Question: I have a table layout where I display the values as below:

Now I am able to achieve on row click, but I have three buttons in each row.
On click on Start, Completed and Delivered I need to update a column (Status) in mysql table.
If it was just a table row we could have done it like this:
'''
tr.setOnClickListener(new OnClickListener() {
@Override
public void onClick(View pos) {
// TODO Auto-generated method stub
System.out.println("Row clicked: " + pos.getId());
}
});
'''
Below is my code for table layout:
'''
/*******getting values from mysql db and assigning it to teach row***********/
try{
allarray = new JSONArray(result);
System.out.println("array is " +allarray.length());
JSONObject json_data=null;
for(int j=0;j<allarray.length();j++){
json_data = allarray.getJSONObject(j);
json_data.getString("PreparationLot");
json_data.getString("Prep_MenuItem");
json_data.getString("Prep_Quantity");
json_data.getString("Prep_Order_Number");
json_data.getString("Prep_Notes");
TableLayout tl = (TableLayout) findViewById(R.id.tableLayout1);
TableRow tr = new TableRow(DashBoard.this);
if(count%2!=0) {
tr.setBackgroundColor(Color.rgb(222, 219, 219));
}else{
tr.setBackgroundColor(Color.rgb(255, 255, 255));
}
tr.setId(20);
tr.setLayoutParams(new LayoutParams());
TextView lotno = new TextView(DashBoard.this);
lotno.setId(200+count);// define id that must be unique
lotno.setText(""+json_data.getString("PreparationLot")); // set the text for the header
lotno.setTextColor(Color.BLACK); // set the color
lotno.setPadding(10, 10, 0, 10); // set the padding (if required)
lotno.setTextSize(18);
tr.addView(lotno);
TextView itemname = new TextView(DashBoard.this);
itemname.setId(200+count);// define id that must be unique
itemname.setText(""+json_data.getString("Prep_MenuItem")); // set the text for the header
itemname.setTextColor(Color.BLACK); // set the color
itemname.setPadding(30, 10, 0, 10); // set the padding (if required)
itemname.setTextSize(18);
tr.addView(itemname);
TextView qty = new TextView(DashBoard.this);
qty.setId(200+count);// define id that must be unique
qty.setText(""+json_data.getString("Prep_Quantity")); // set the text for the header
qty.setTextColor(Color.BLACK); // set the color
qty.setPadding(70, 10, 0, 10); // set the padding (if required)
qty.setTextSize(18);
tr.addView(qty);
TextView order = new TextView(DashBoard.this);
order.setId(200+count);// define id that must be unique
order.setText(""+json_data.getString("Prep_Order_Number")); // set the text for the header
order.setTextColor(Color.BLACK); // set the color
order.setPadding(60, 10, 0, 10); // set the padding (if required)
order.setTextSize(18);
tr.addView(order);
TextView notes = new TextView(DashBoard.this);
notes.setId(200+count);// define id that must be unique
notes.setText(""+json_data.getString("Prep_Notes")); // set the text for the header
notes.setTextColor(Color.BLACK); // set the color
notes.setPadding(60, 10, 0, 10); // set the padding (if required)
notes.setTextSize(18);
tr.addView(notes);
Button start = new Button(DashBoard.this);
start.setText("Start");
start.setMaxWidth(10);
tr.addView(start);
Button complete = new Button(DashBoard.this);
complete.setText("Complete");
complete.setMaxWidth(10);
tr.addView(complete);
Button delivered = new Button(DashBoard.this);
delivered.setText("Delivered");
delivered.setMaxWidth(10);
tr.addView(delivered);
tl.addView(tr, new TableLayout.LayoutParams(
LayoutParams.FILL_PARENT,
LayoutParams.WRAP_CONTENT));
count++;
tr.setClickable(true);
tr.setOnClickListener(new OnClickListener() {
@Override
public void onClick(View pos) {
// TODO Auto-generated method stub
// Toast.makeText(DashBoard.this, v.getId(), 1000).show();
System.out.println("Row clicked: " + pos.getId());
}
});
}
}
catch(JSONException e1){
Toast.makeText(getBaseContext(), "No data Found" ,Toast.LENGTH_LONG).show();
}
'''
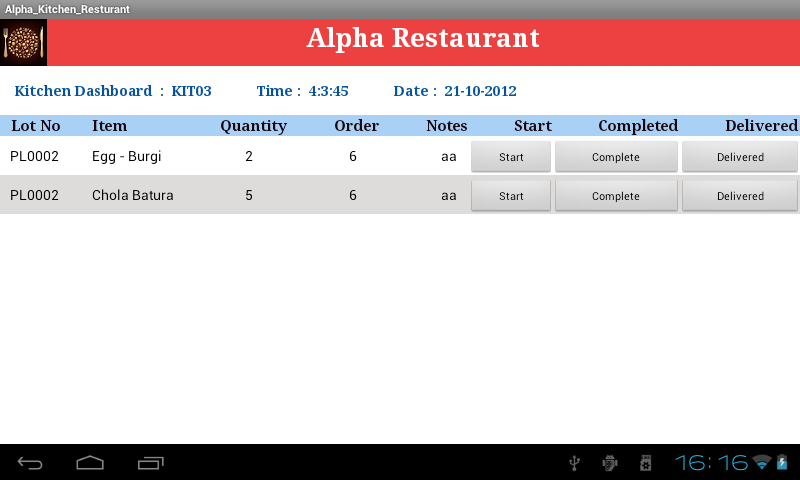
Answer: > Problem: if I click on Start, Completed or Delivered I need to update
that row's status. How to do it?
First, I don't know what do you understand from updating the row's status. If you want to "see" click events for any of the 'Buttons' in any of the 'TableRows' create a single 'OnCLickListener' :
'''
private OnClickListener mListener = new OnClickListener() {
@Override
public void onClick(View v) {
TableRow tr = (TableRow) v.getParent();
// now you have a reference to the row where this Button that was
// clicked exists
// do whatever row updates you want.
}
};
'''
This 'mListener' would be set to each of the 'TableRow''s 'Buttons':
'''
//...
Button start = new Button(DashBoard.this);
start.setOnClickListener(mListener);
start.setText("Start");
start.setMaxWidth(10);
tr.addView(start);
Button complete = new Button(DashBoard.this);
complete.setOnClickListener(mListener);
complete.setText("Complete");
complete.setMaxWidth(10);
tr.addView(complete);
Button delivered = new Button(DashBoard.this);
delivered.setOnClickListener(mListener);
delivered.setText("Delivered");
delivered.setMaxWidth(10);
tr.addView(delivered);
'''